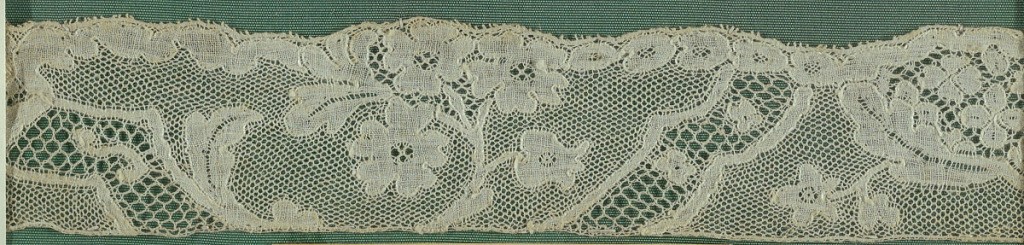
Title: Cooper Union Museum Lace Study Card
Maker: Cooper Union Museum
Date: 18th century
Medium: linen Technique: bobbin lace
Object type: Fragment
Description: Lace fragment in a Louis XV pattern.